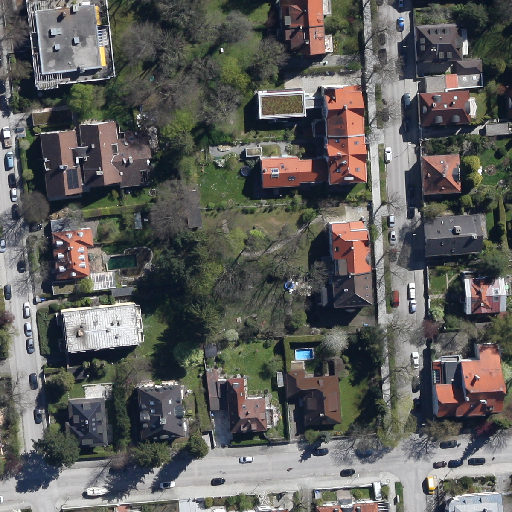
Referring expression: impervious surface